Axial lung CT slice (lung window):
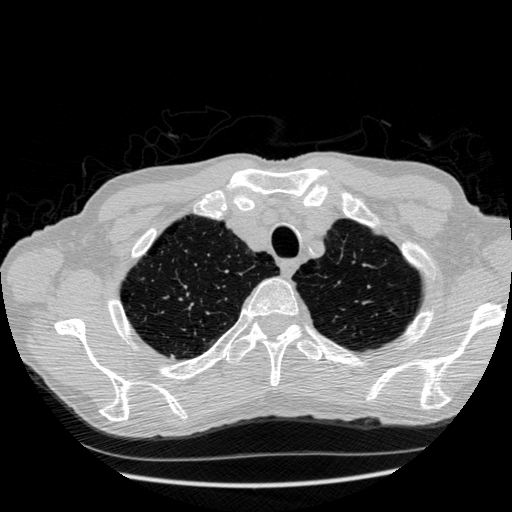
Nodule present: no